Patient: sex M, age 70
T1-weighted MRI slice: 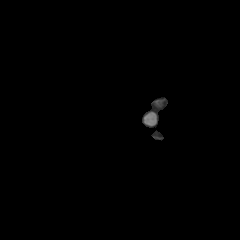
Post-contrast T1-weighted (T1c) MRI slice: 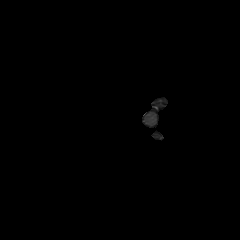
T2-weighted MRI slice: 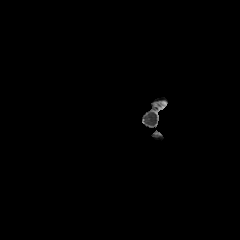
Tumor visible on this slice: no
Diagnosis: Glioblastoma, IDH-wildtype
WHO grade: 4